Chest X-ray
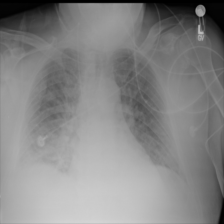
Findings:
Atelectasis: positive
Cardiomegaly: negative
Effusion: negative
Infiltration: negative
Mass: negative
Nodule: negative
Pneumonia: negative
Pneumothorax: negative
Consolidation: negative
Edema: negative
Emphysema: negative
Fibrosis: negative
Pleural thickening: negative
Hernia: negative